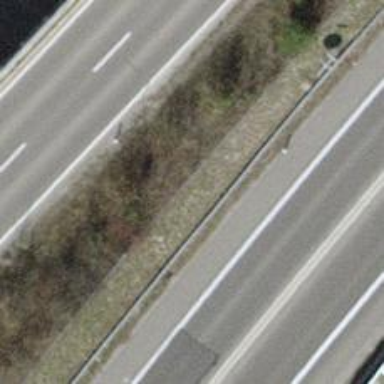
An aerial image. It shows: Tertiary road passing through tunnel with asphalt surface.